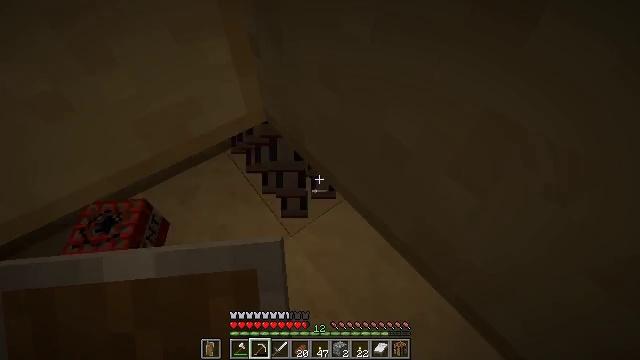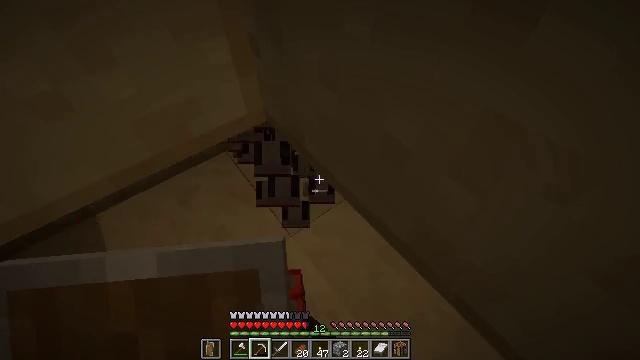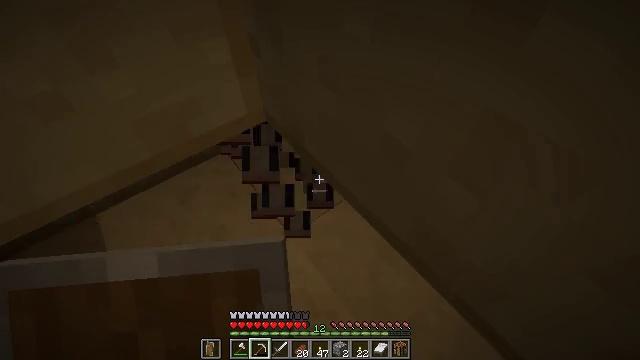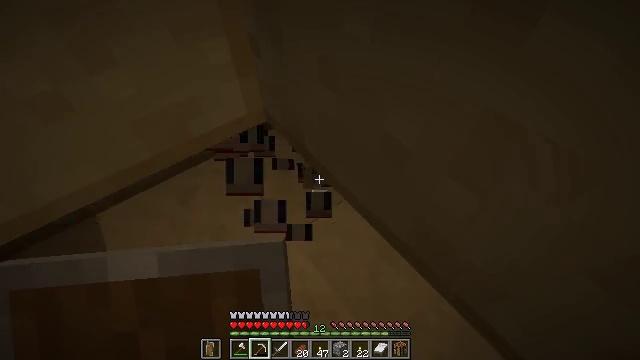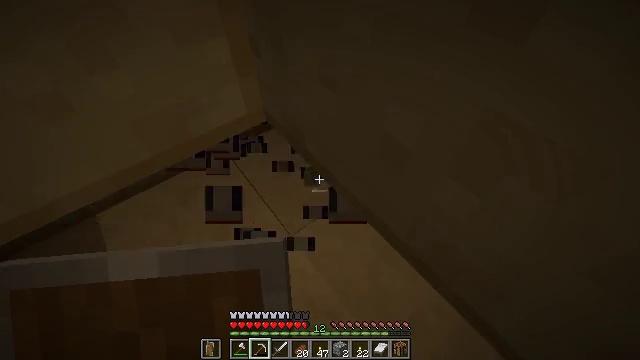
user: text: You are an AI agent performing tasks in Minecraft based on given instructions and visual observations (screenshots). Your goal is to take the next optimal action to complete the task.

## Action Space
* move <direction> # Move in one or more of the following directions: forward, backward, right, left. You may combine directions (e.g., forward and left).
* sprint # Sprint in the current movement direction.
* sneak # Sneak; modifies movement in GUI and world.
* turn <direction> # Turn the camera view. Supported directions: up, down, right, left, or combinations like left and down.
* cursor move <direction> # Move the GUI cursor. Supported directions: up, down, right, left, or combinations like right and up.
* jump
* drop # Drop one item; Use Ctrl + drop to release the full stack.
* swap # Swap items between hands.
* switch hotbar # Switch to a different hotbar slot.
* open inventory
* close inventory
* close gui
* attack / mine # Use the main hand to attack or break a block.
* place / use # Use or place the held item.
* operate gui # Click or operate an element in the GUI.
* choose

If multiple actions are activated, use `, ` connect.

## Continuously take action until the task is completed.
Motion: motion action
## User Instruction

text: Mine the TNT block.
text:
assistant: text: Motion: attack / mine
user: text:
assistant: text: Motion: no_op
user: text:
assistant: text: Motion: no_op
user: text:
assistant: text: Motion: no_op
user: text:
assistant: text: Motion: no_op